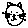
Label: cat